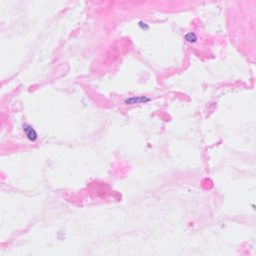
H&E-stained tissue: Breast